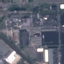
Land use / land cover: Industrial